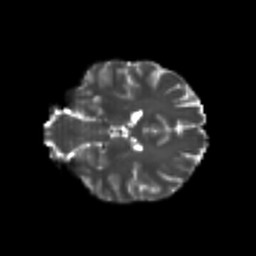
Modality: T2w
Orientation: coronal
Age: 23
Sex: female
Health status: healthy
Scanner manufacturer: philips
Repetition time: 7.39 s
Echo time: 0.08599 s